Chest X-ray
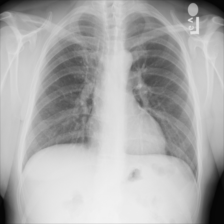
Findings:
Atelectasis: negative
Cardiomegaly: negative
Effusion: negative
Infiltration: negative
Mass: negative
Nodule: negative
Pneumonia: negative
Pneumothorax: negative
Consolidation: negative
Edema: negative
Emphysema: negative
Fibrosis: positive
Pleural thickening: negative
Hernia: negative